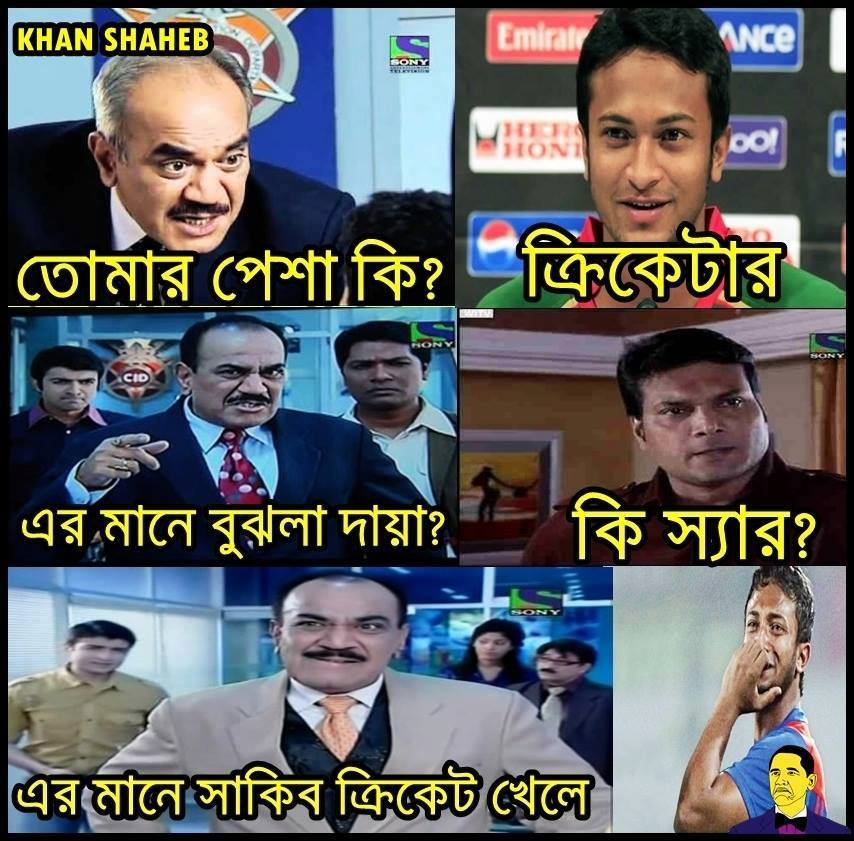
Caption: তোমার পেশা কি? ক্রিকেটার এর মানে বুঝলা দায়া? কি স্যার?  এর মানে সাকিব ক্রিকেট খেলে
Label: non-hate